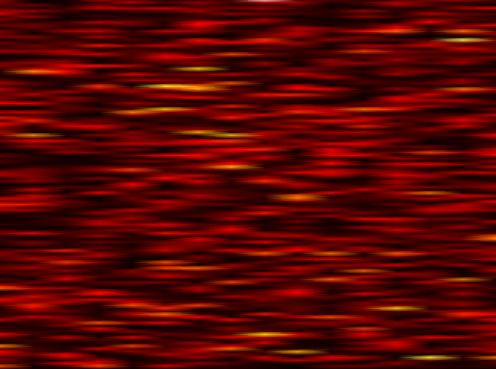
Label: UFMC